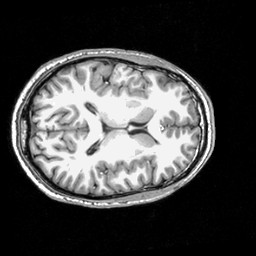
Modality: T1w
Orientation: coronal